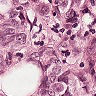
Metastatic tissue present: yes